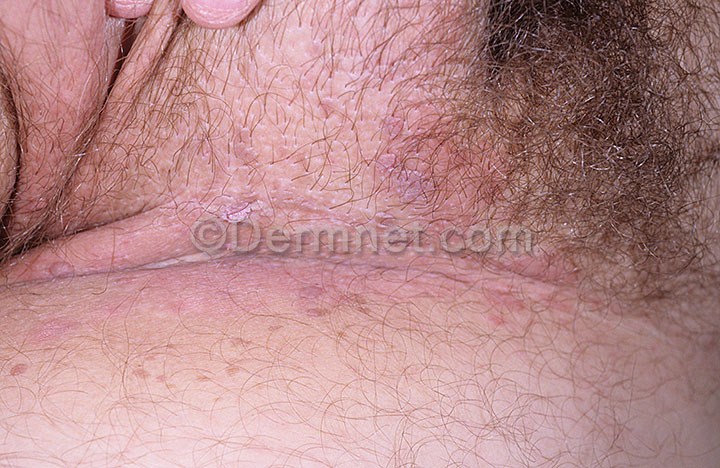
Disease: Tinea Ringworm Candidiasis and other Fungal Infections